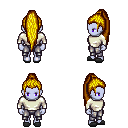
a pixel art fantasy rpg character, female body template, dark elf, purple skin, white long-sleeve shirt, metal pants, blonde extra-long topknot hairstyle, gray slippers, four views (front, back, left, right), 2x2 character sprite sheet, small pixel art, hard edges, no anti-aliasing